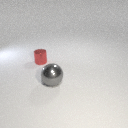
large gray metal sphere in front of small red metal cylinder